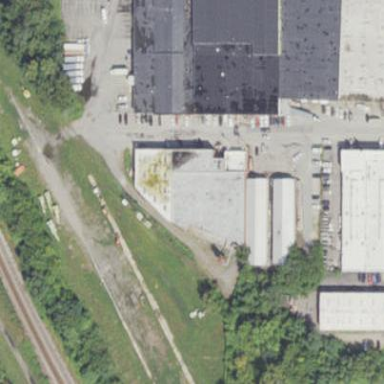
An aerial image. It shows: Industrial building.